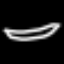
Label: line